Aerial crown-view tile of a tropical tree (Barro Colorado Island, Panama), acquired 20240716:
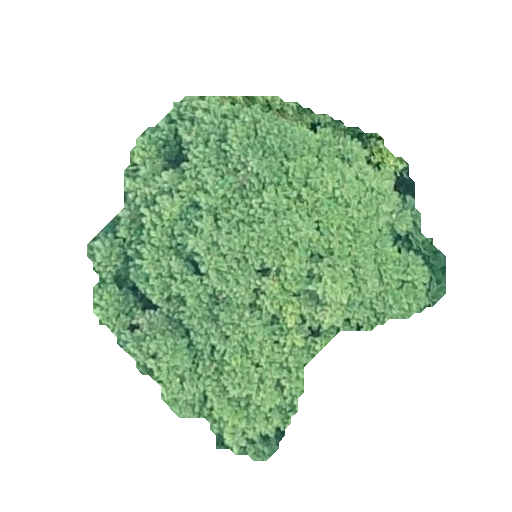
Species: Jacaranda copaia
GBIF accepted scientific name: Jacaranda copaia
Crown area: 129.44 m²